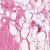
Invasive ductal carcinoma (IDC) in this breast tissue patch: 0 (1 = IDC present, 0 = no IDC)